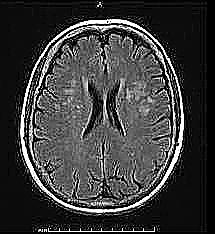
Label: notumor